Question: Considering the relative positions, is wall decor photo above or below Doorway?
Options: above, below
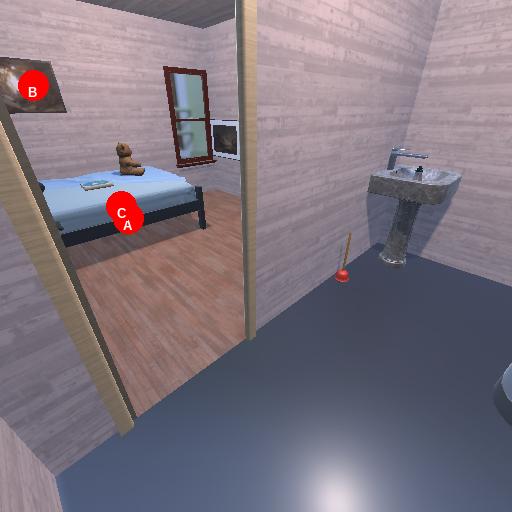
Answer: above